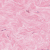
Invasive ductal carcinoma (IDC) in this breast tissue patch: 0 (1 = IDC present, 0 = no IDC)